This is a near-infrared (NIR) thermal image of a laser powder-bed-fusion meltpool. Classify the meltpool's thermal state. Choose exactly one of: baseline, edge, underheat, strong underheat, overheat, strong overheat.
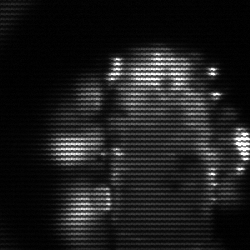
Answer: strong underheat